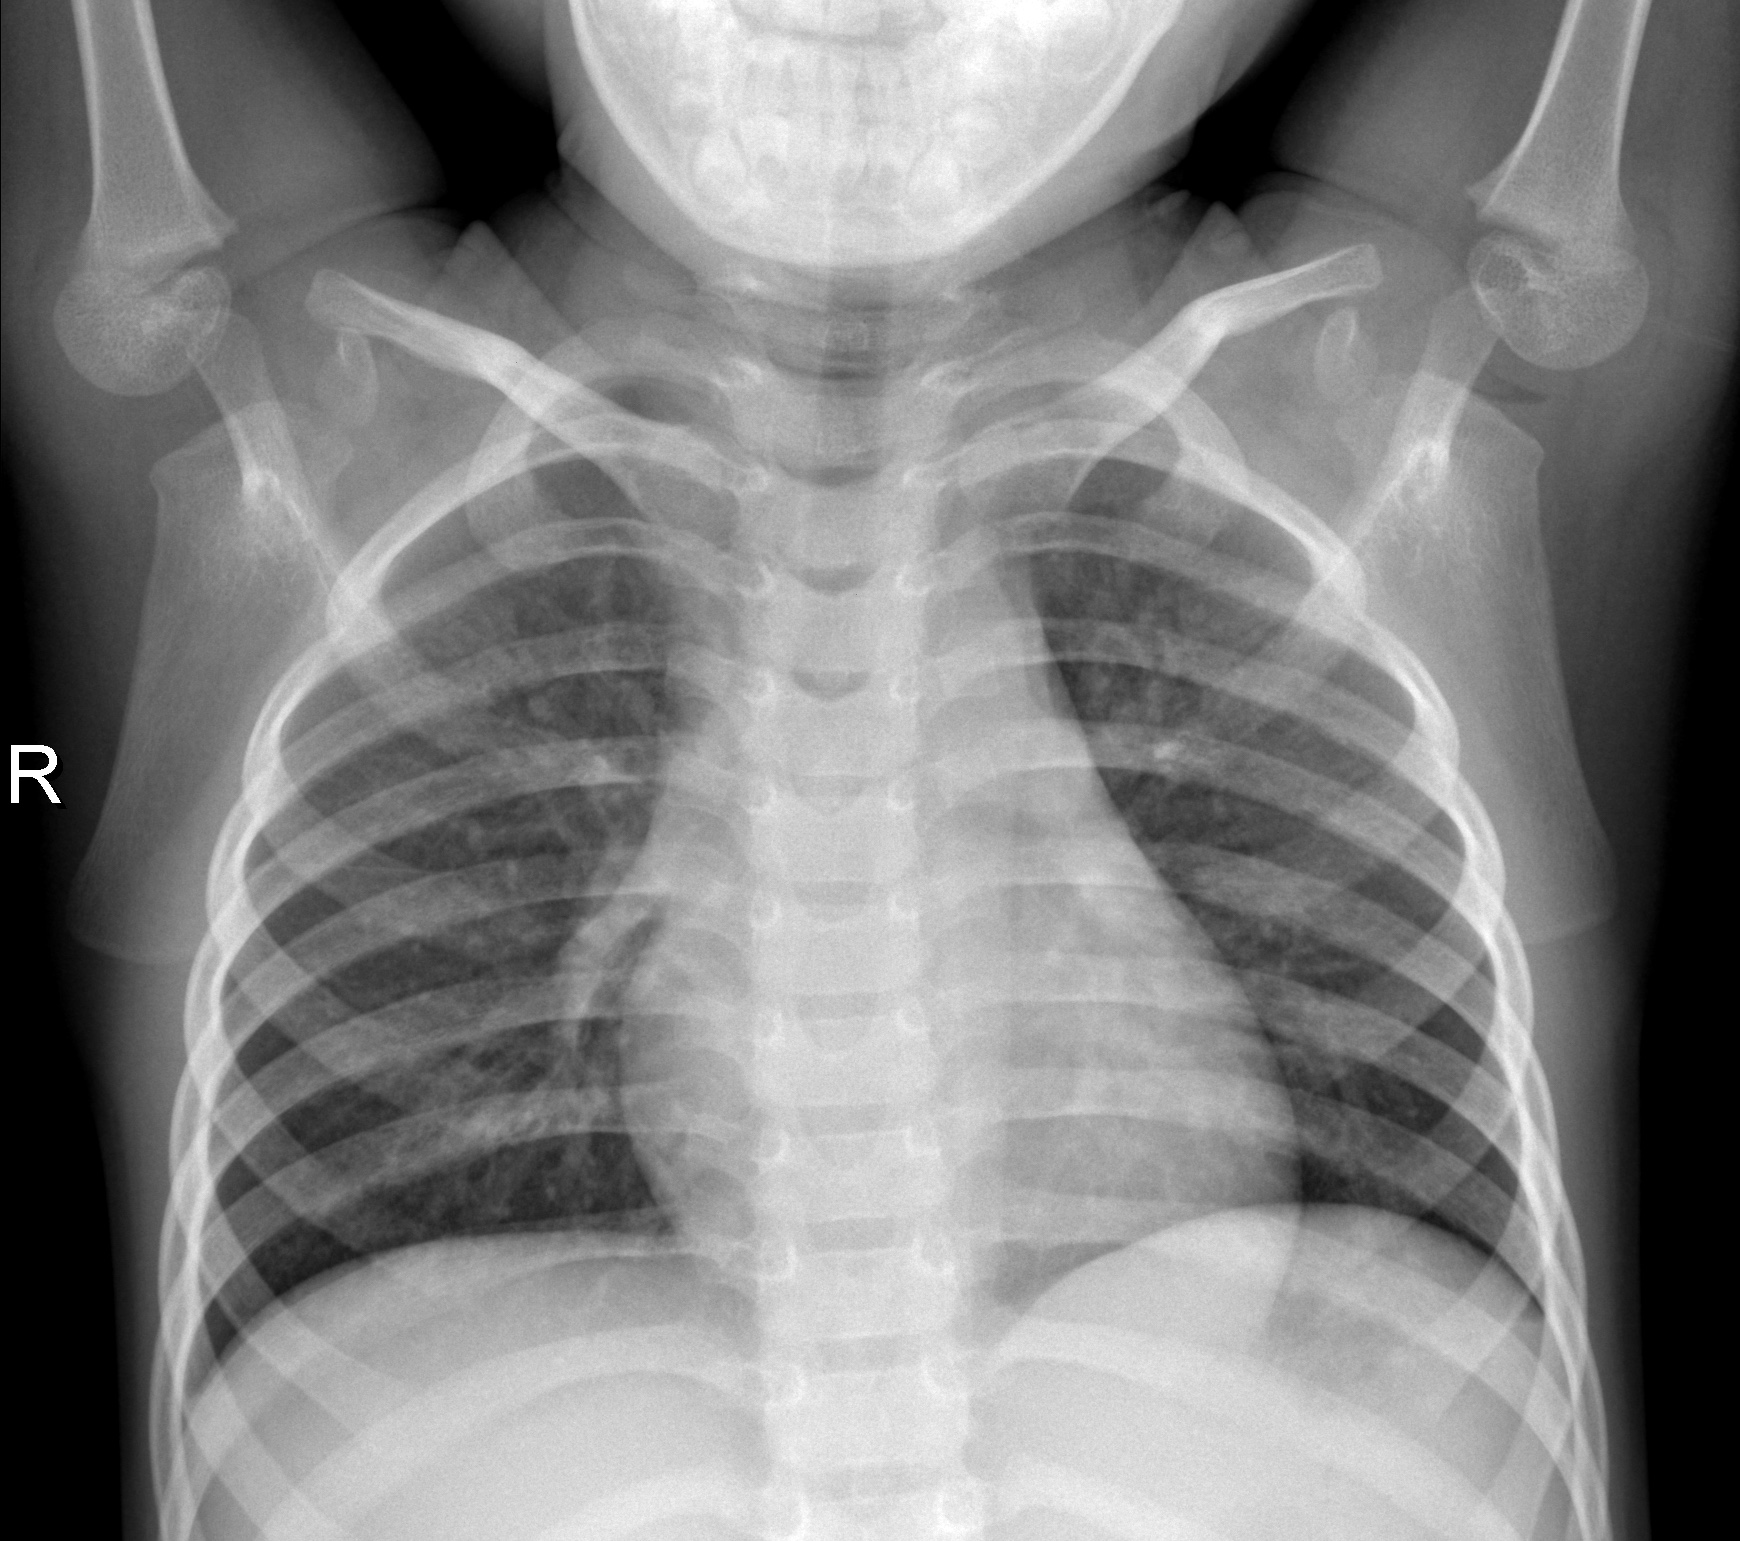
Diagnosis: NORMAL